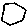
Label: hexagon